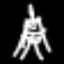
Label: The Eiffel Tower